Aerial crown-view tile of a tropical tree (Barro Colorado Island, Panama), acquired 20250317:
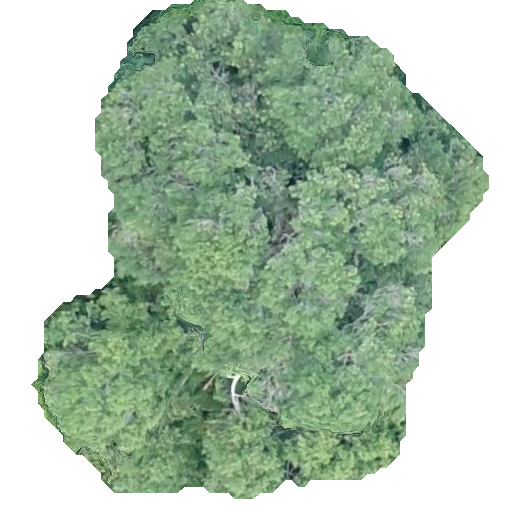
Species: Calophyllum longifolium
GBIF accepted scientific name: Calophyllum longifolium
Crown area: 235.035 m²